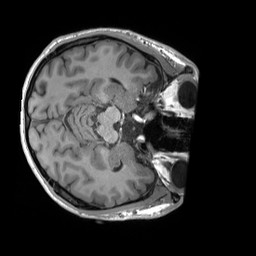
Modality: T1w
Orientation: axial
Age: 23
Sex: male
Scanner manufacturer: siemens
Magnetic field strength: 3 T
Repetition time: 1.8 s
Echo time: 0.00232 s